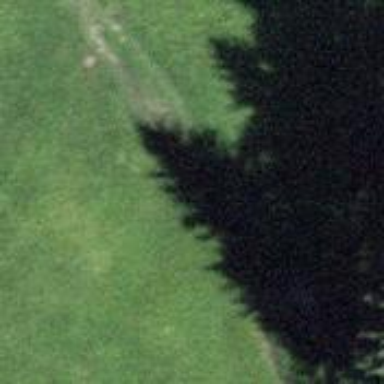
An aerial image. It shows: Path.